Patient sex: F
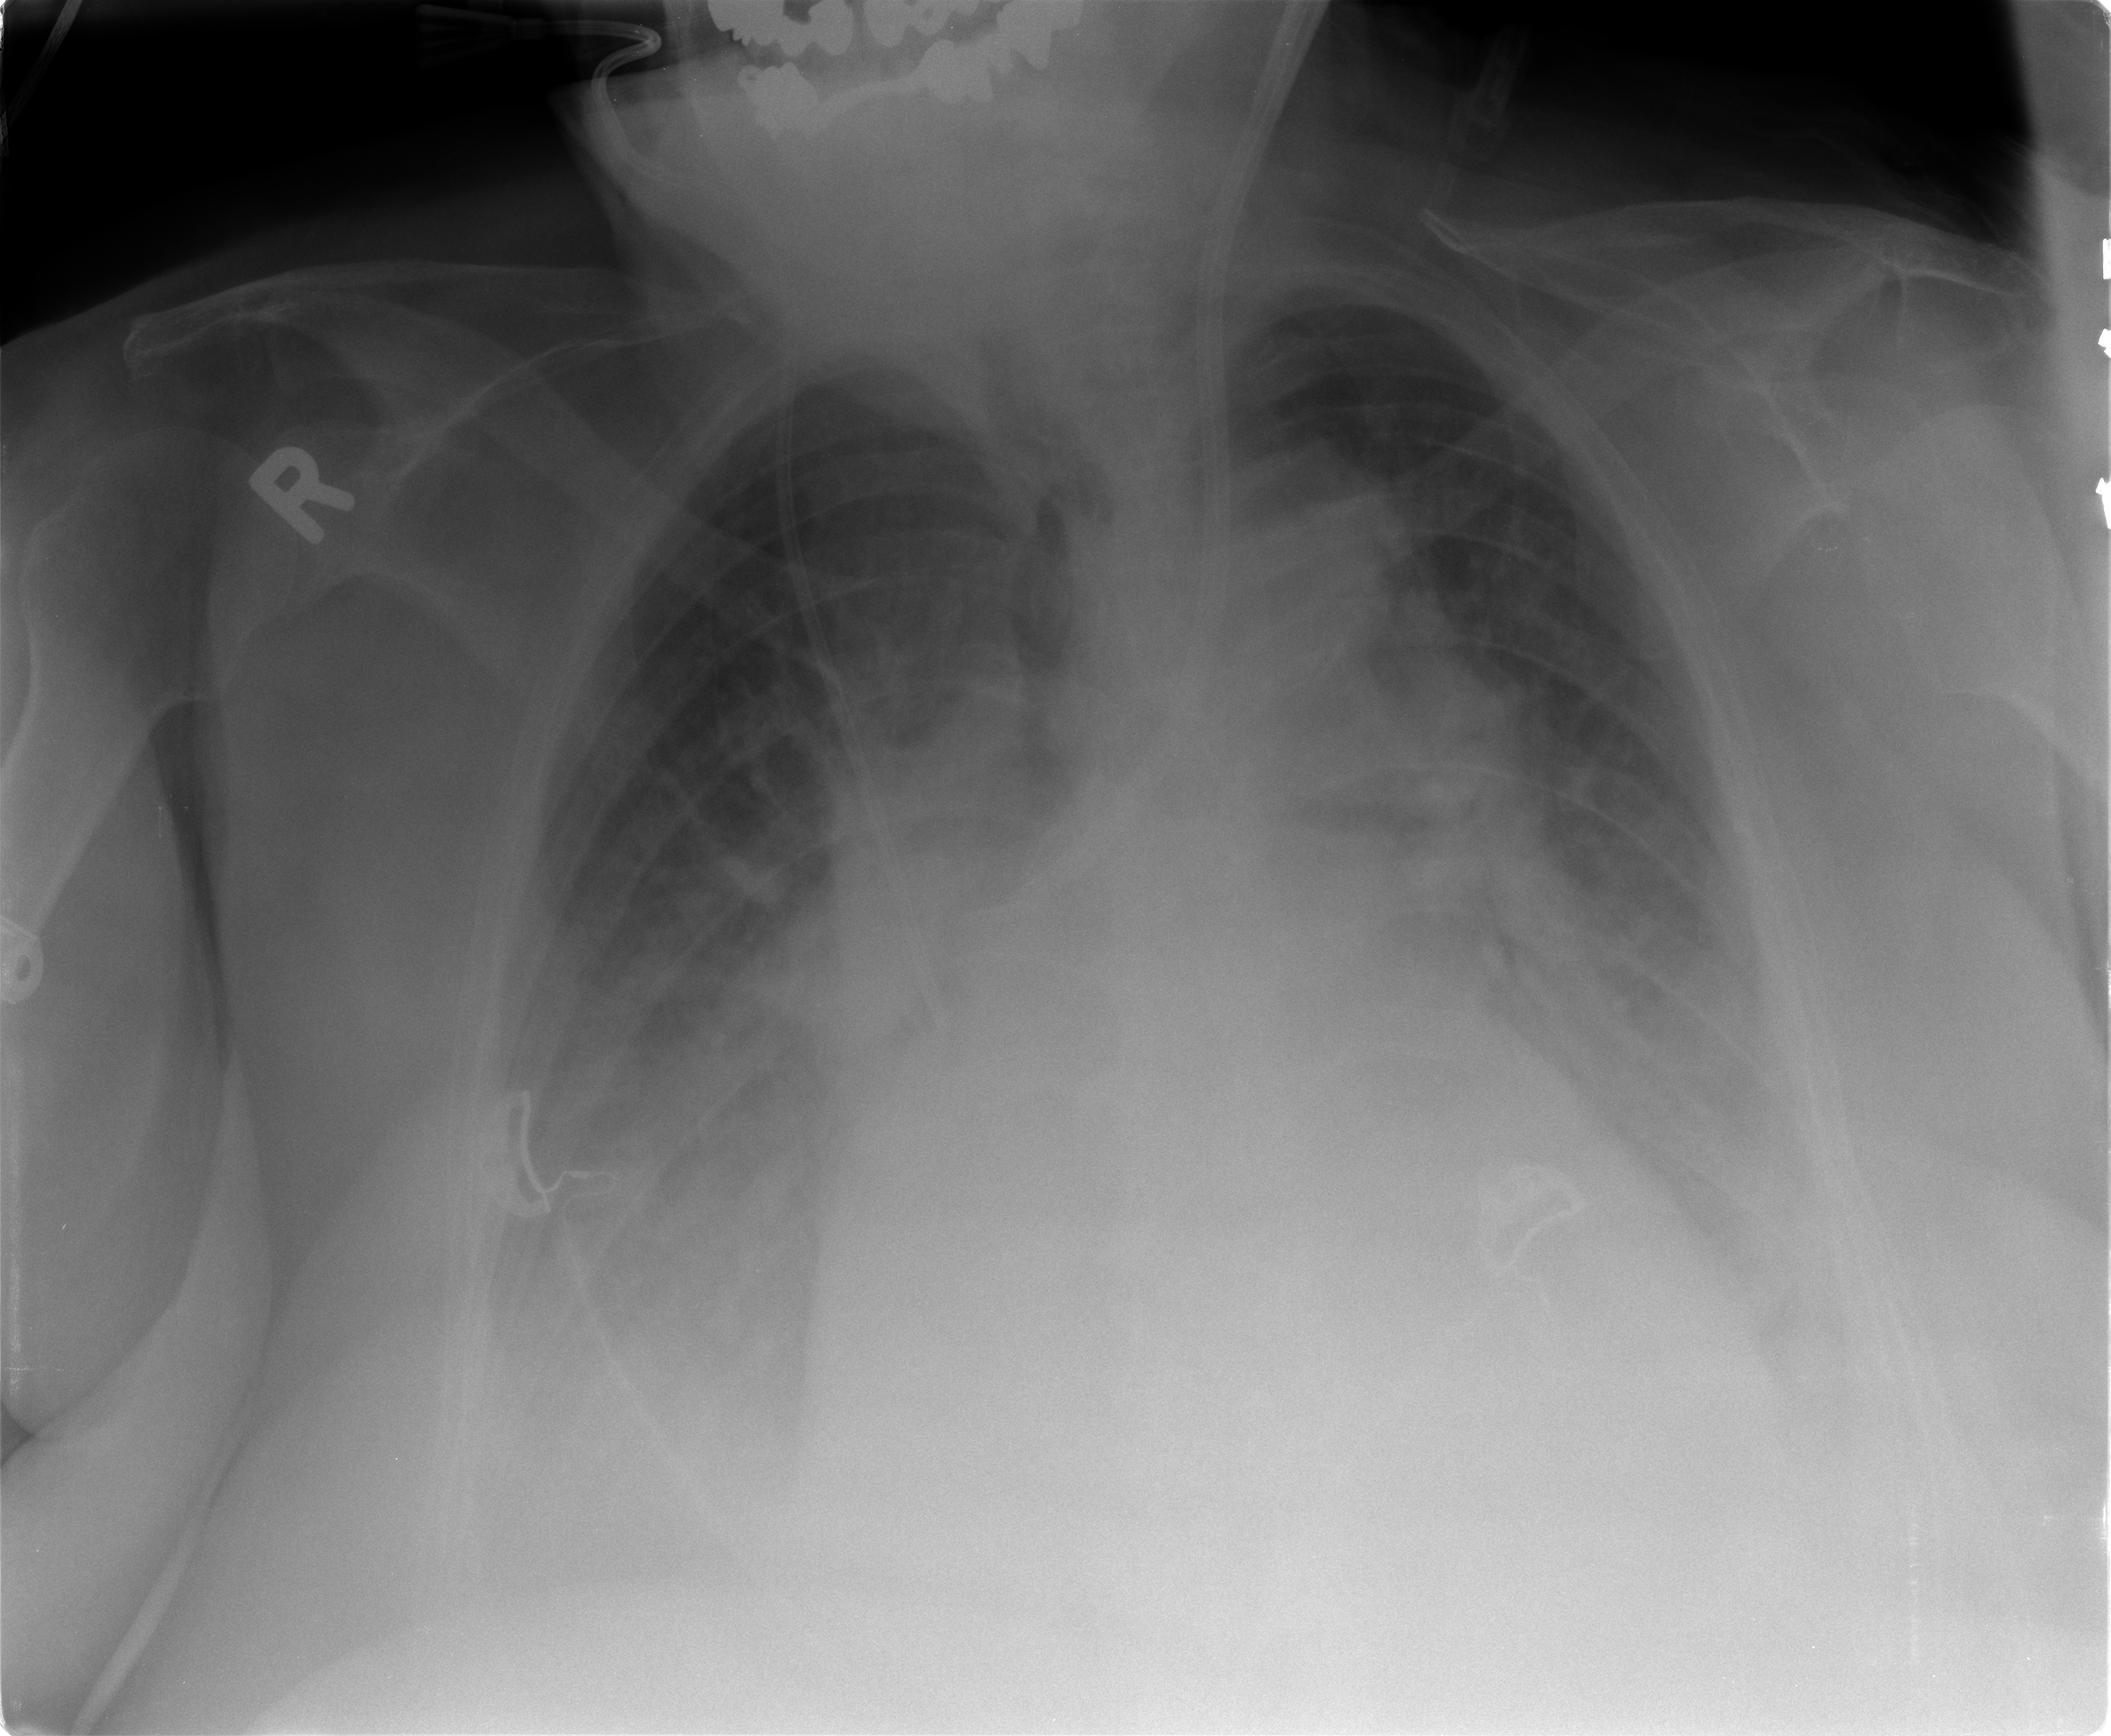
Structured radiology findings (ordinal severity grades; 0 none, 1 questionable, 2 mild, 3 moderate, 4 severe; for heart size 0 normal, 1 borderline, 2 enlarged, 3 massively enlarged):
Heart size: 2
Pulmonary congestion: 3
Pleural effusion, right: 3
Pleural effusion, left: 3
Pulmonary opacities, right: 1
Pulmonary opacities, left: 1
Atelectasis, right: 3
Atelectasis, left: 3